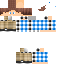
A male human skin with medium skin, wearing brown long hair dressed in a blue hoodie and brown pants, featuring a closed mouth.